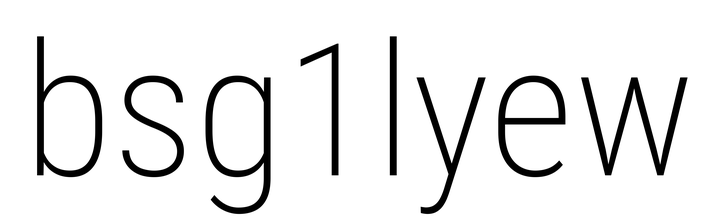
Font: Roboto_Condensed_ExtraLight